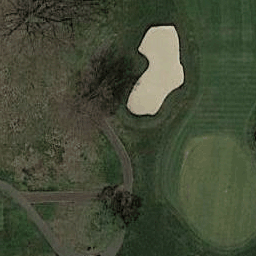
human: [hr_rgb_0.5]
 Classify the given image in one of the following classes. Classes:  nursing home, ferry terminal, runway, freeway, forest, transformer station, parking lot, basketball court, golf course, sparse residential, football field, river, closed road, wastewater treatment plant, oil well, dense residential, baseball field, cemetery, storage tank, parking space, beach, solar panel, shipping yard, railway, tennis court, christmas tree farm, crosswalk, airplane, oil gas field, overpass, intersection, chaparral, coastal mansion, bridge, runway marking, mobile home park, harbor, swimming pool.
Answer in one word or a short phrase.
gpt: golf course